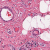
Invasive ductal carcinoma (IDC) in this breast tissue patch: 0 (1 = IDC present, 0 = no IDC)